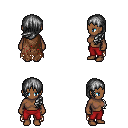
a pixel art fantasy rpg character, female body template, human, dark skin, brown tattered cape, red pants, gray left-swept hairstyle, four views (front, back, left, right), 2x2 character sprite sheet, small pixel art, hard edges, no anti-aliasing